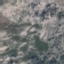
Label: HerbaceousVegetation